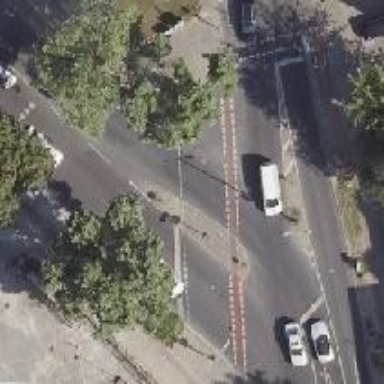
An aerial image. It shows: Crossing with traffic signals and central island.